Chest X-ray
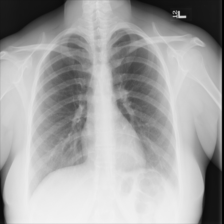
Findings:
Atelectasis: negative
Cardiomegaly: negative
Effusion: negative
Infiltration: negative
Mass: negative
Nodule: negative
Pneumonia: negative
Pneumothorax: negative
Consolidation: negative
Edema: negative
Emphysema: negative
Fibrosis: negative
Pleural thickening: negative
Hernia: negative